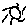
Label: sun